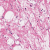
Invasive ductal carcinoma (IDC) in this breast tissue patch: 0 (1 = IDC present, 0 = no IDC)